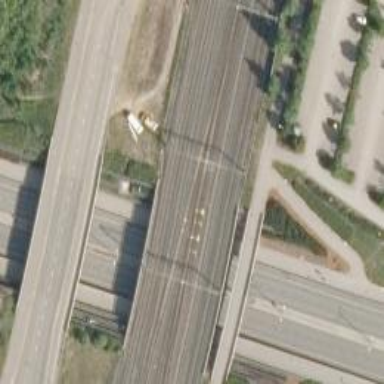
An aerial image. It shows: Bridge carrying railway with continuous electrified contact lines.